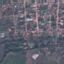
Land use / land cover: Residential